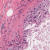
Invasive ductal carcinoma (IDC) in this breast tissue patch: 0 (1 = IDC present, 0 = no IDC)